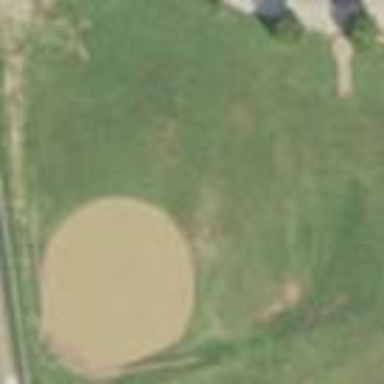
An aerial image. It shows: Baseball pitch for leisure and sports activities.